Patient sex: M
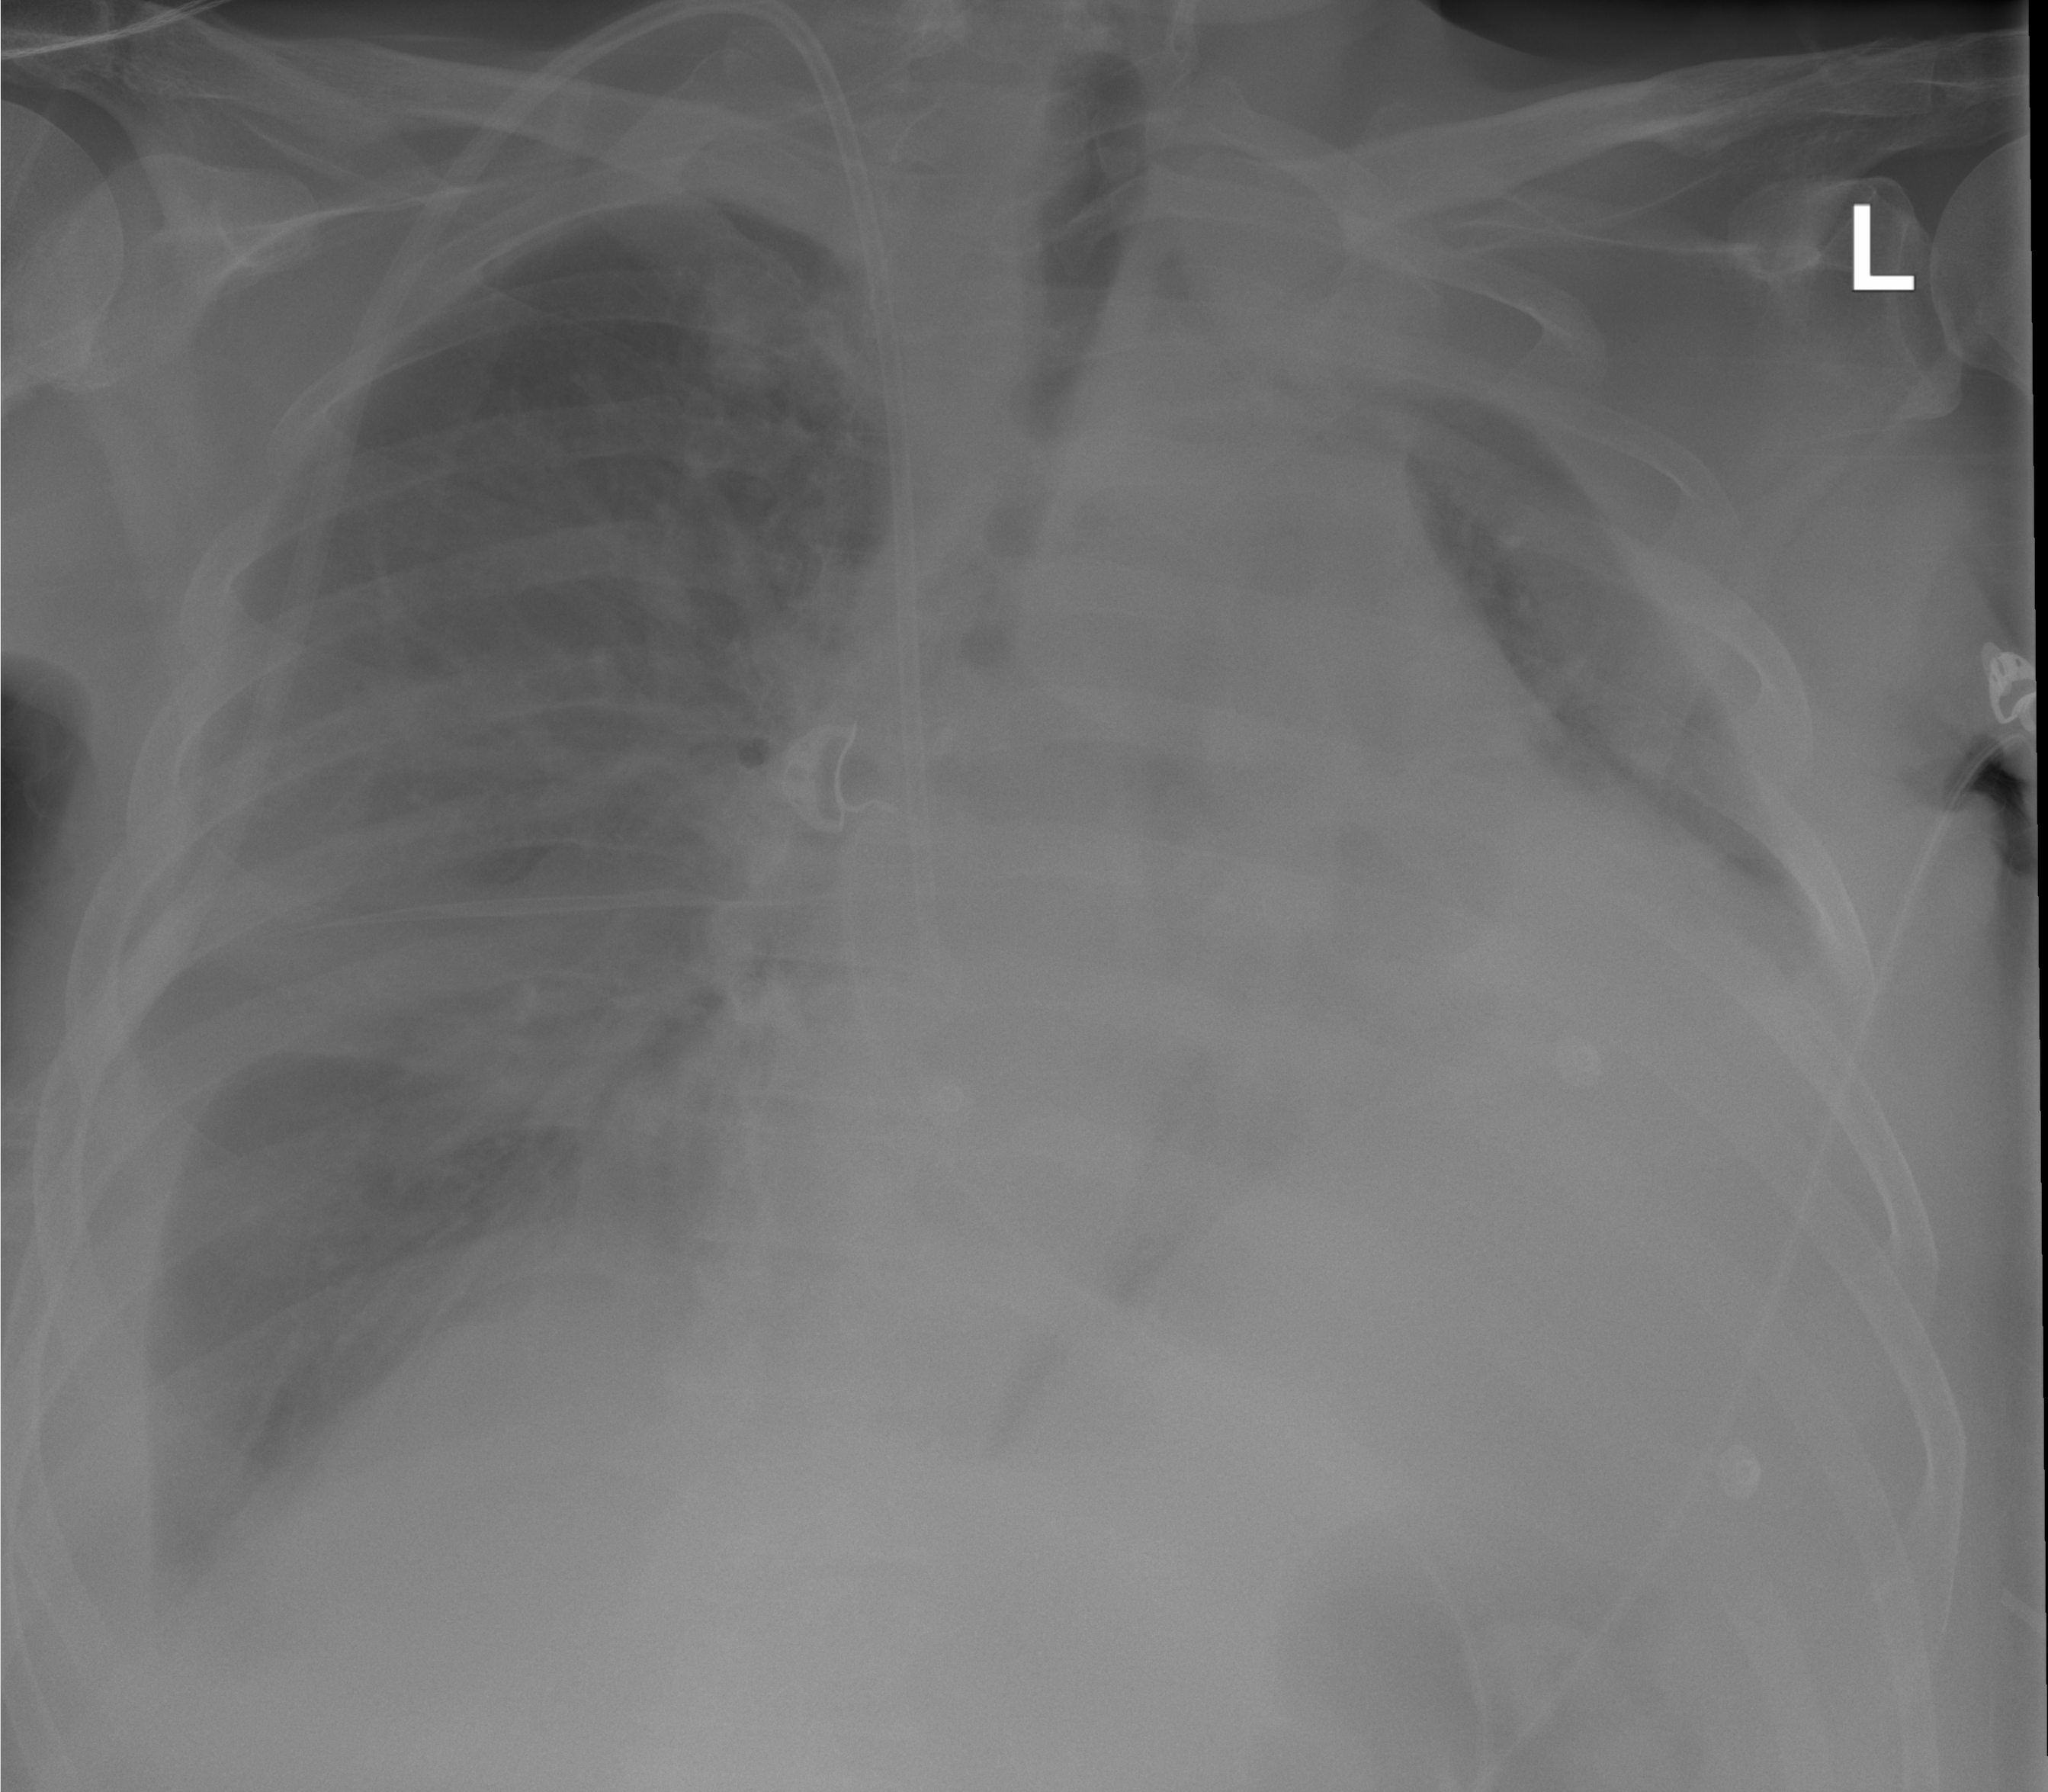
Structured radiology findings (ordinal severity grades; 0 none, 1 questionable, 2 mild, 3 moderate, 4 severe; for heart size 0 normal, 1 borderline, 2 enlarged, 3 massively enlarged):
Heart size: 2
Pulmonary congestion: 1
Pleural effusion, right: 2
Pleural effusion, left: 0
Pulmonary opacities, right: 2
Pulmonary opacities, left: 0
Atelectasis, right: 2
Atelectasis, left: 0